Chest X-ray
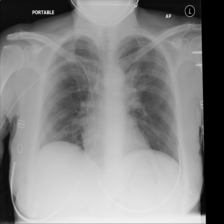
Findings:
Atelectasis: positive
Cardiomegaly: negative
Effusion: negative
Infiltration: negative
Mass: negative
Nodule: negative
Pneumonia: negative
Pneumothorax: negative
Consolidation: positive
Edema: negative
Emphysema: negative
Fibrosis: negative
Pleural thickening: negative
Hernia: negative